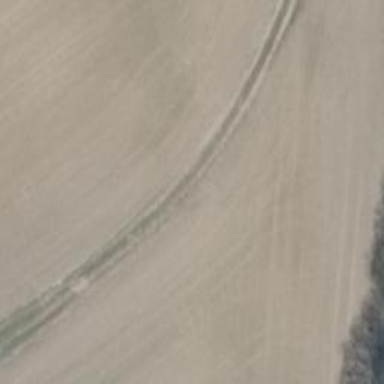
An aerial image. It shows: Dirt track road with grade 4 tracktype.